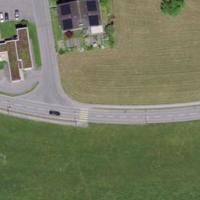
EUNIS habitat code: 53
Species observed at this site:
Allium ursinum
Campanula barbata
Fagus sylvatica